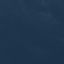
Label: SeaLake